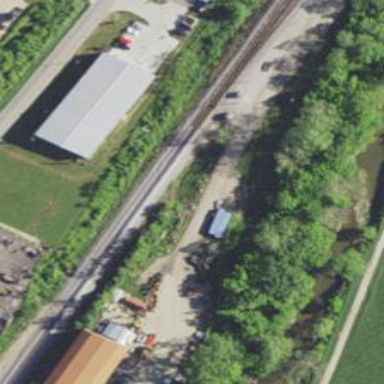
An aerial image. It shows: Railway track.